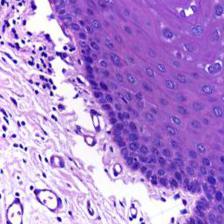
Diagnosis: Normal